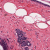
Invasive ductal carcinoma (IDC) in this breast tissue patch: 0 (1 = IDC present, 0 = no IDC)